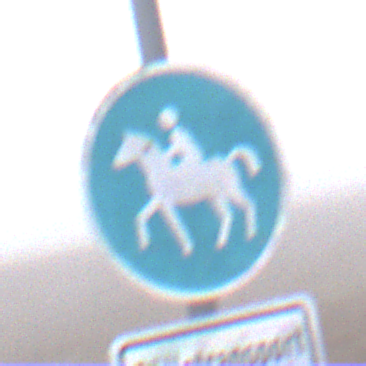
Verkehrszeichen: Reitweg
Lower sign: BesondereFahrzeugeUndTransportgueter12
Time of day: MorningAfternoon
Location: Outdoor (RoadRail)
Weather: Overcast
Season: NotSpecified
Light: Natural